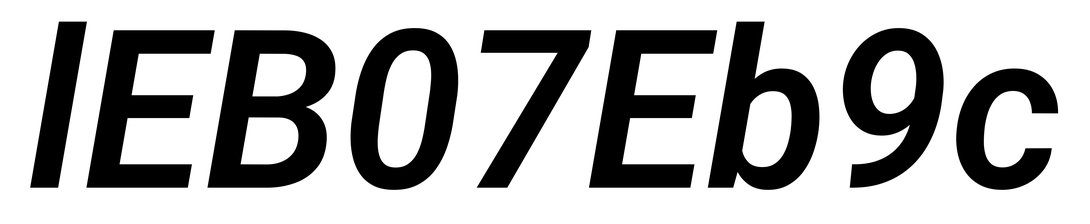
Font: Roboto-Italic_SemiBold_Italic